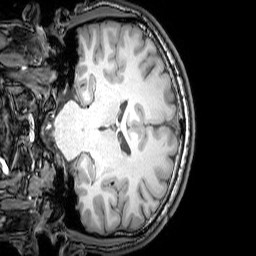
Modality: T1w
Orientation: coronal
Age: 25
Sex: male
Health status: healthy
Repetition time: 0.081 s
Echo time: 0.037 s